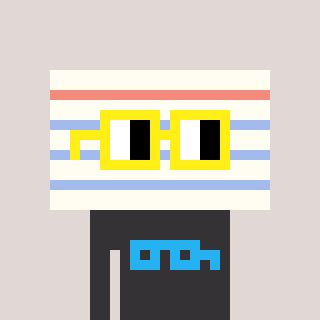
a pixel art character with square yellow glasses, a empty notebook page-shaped head and a grayscale-colored body on a warm background